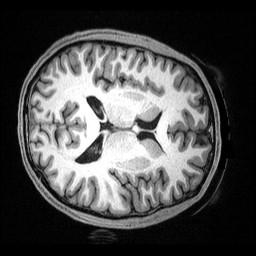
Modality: T1w
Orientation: axial
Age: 25
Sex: male
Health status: healthy
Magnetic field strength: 3 T
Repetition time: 2.53 s
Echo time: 0.00331 s